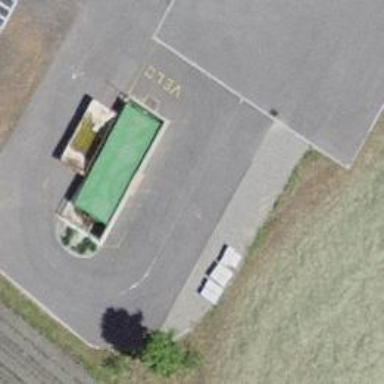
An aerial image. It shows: Recycling container for green and garden waste at amenity.